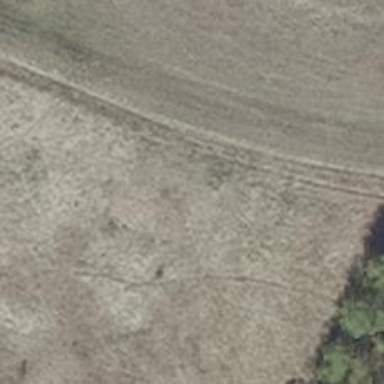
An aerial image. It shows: Hunting stand.